Aerial crown-view tile of a tropical tree (Barro Colorado Island, Panama), acquired 20250124:
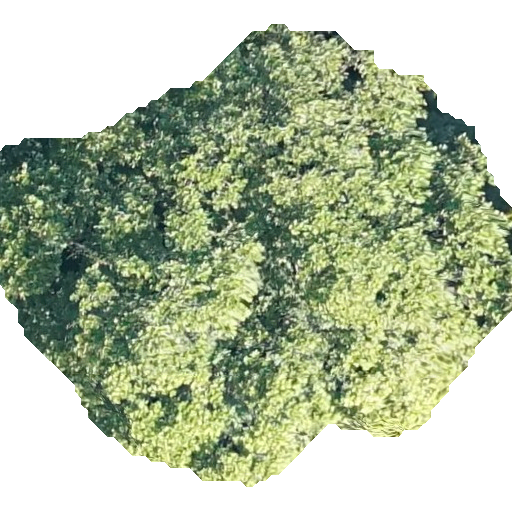
Species: Anacardium excelsum
GBIF accepted scientific name: Anacardium excelsum
Crown area: 252.595 m²